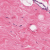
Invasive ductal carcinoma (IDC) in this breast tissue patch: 0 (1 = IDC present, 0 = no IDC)